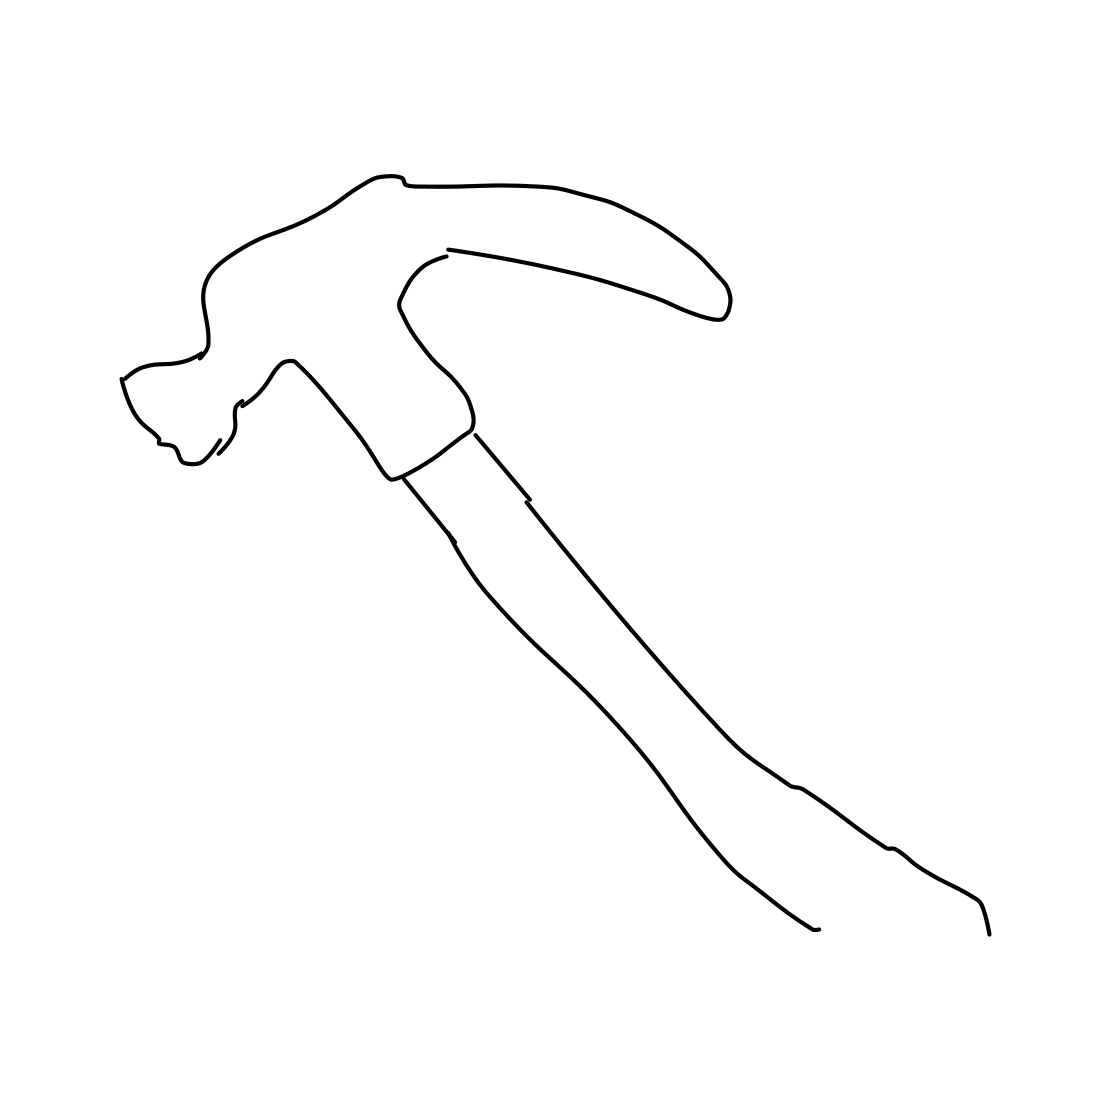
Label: hammer